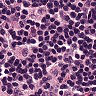
Metastatic tissue present: no